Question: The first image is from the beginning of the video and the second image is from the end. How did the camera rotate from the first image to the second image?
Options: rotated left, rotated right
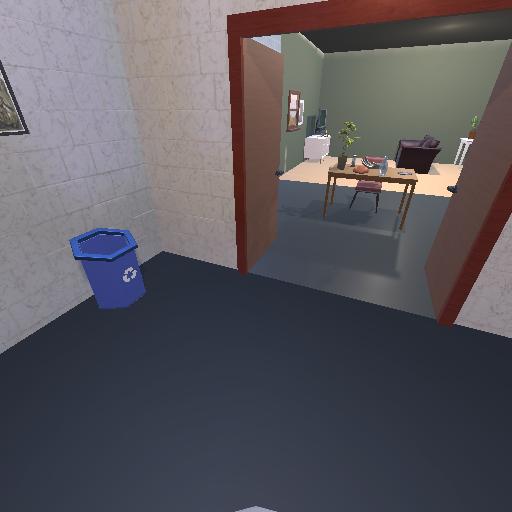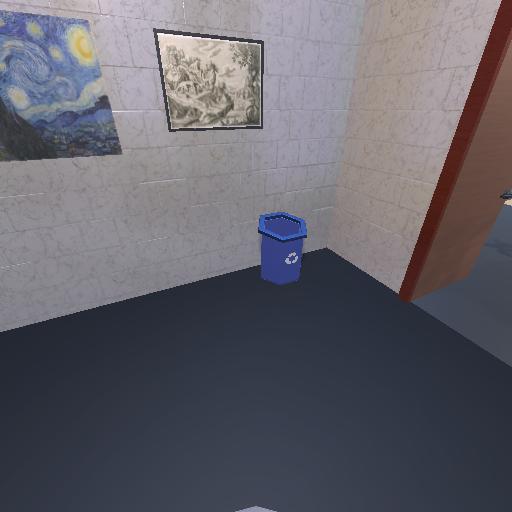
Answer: rotated left